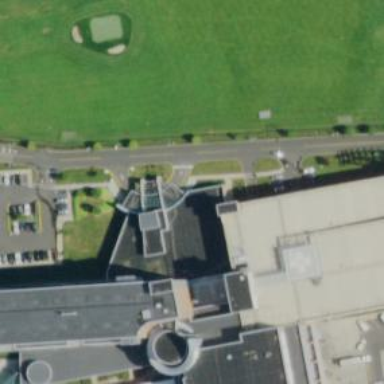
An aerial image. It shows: Entrance designated for emergency ward.